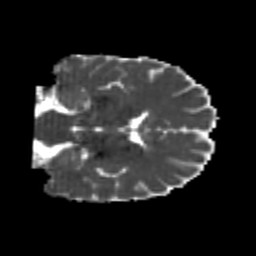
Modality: MD
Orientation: coronal
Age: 25
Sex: male
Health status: healthy
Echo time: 0.074 s